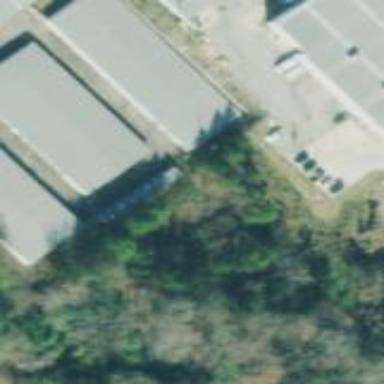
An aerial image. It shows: Storage rental shop.